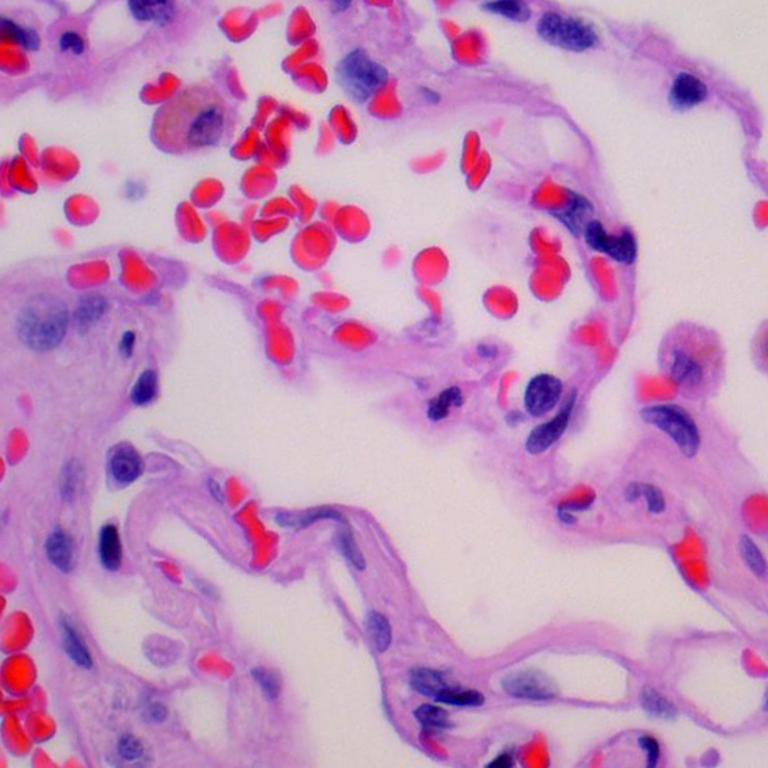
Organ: lung
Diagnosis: benign